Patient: sex M, age 65
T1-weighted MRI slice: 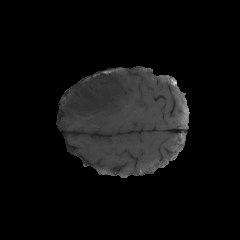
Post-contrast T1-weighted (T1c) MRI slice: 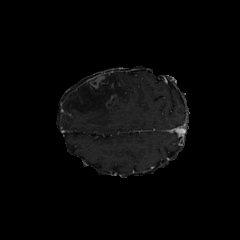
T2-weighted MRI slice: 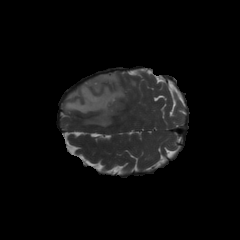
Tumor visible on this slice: yes
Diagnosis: Glioblastoma, IDH-wildtype
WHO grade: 4